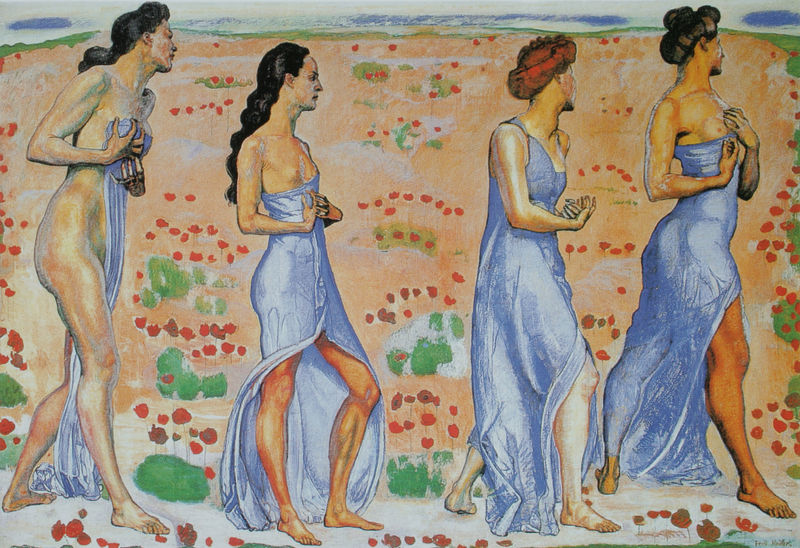
Titel: Die Empfindung
Künstler: Ferdinand Hodler
Standort: Schweiz
Institution: Privatbesitz
Schlagwörter: akt, blau, blätter, fuß, gemälde, gruppe, haut, himmel, körper, mann, meer, nackt, umhang, wasser, weiß, baden, badende, frauen, grün, landschaft, menschen, see, blumen, braun, brust, busen, frau, frisur, kleid, kleider, männer, nacht, profil, schwarz, blüten, rot, tuch, wiese, beige, malerei, symbolismus, tanz, kleidung, trauer, hände, signatur, ebene, feld, horizont, gehen, gewand, haare, stoff, tücher, gesang, pflanzen, brünett, beine, bein, brüste, dutt, füße, strand, studie, laufen, abstrakt, farben, modern, tulpen, grazien, jugendstil, zopf, entkleiden, faltenwurf, zehen, blumenwiese, frühling, gauguin, punkte, griff, vier, gesäss, spaziergang, barfuß, mohn, scharz, reihe, schritt, hodler, allegorie, marsch, studien, ornamental, rote haare, androgyn, schmerz, musen, schreiten, prozession, wien, jahreszeit, turban, prag, wunder, titten, mackt, klekse, möpse, mohnblume, mohnwiese, blumenfeld, po, 1900, e musten, blumenziere, grazienj